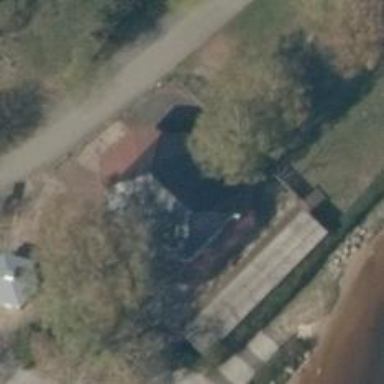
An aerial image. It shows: Restaurant.